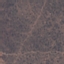
Land use / land cover: HerbaceousVegetation